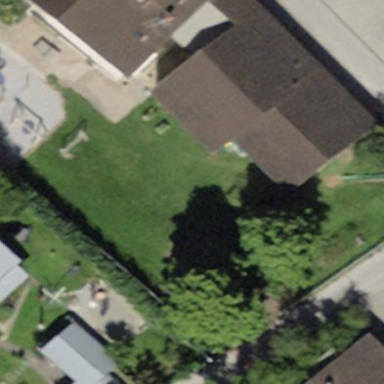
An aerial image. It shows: School building.